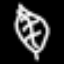
Label: leaf